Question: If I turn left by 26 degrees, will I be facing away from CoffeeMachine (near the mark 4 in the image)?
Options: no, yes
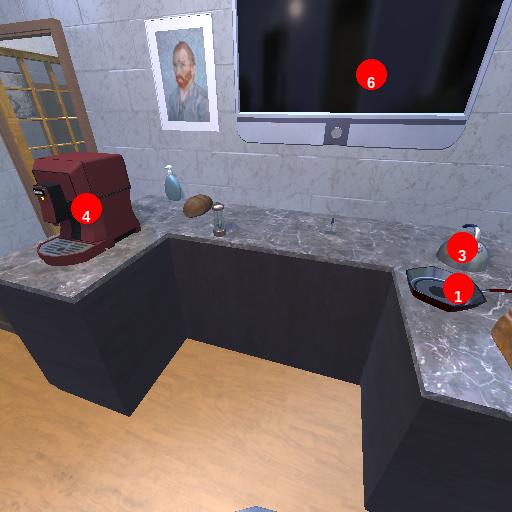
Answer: no